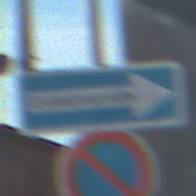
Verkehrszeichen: EinbahnstrasseRechtsweisend
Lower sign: EingeschraenktesHalteverbot
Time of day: MorningAfternoon
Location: Outdoor (Suburban)
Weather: Clear
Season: NotSpecified
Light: Natural